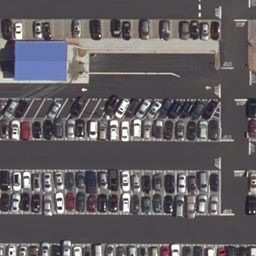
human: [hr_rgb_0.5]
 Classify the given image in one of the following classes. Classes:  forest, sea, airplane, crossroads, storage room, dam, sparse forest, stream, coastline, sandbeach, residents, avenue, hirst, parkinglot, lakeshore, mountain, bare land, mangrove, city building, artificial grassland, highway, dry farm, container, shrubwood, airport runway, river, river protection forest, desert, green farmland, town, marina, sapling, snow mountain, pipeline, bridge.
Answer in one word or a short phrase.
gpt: parkinglot